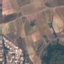
Label: PermanentCrop